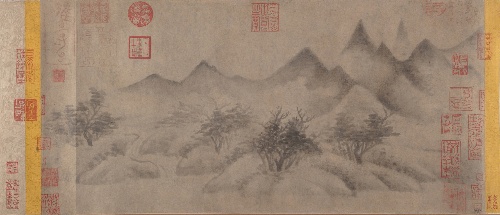
Title: 南宋  米友仁  雲山圖  卷|Cloudy Mountains
Artist: Mi Youren
Artist bio: Chinese, 1074–1151
Date: before 1200
Object type: Handscroll
Classification: Paintings
Medium: Handscroll; ink on paper
Culture: China
Period: Southern Song dynasty (1127–1279)
Dimensions: Image: 10 7/8 × 22 7/16 in. (27.6 × 57 cm)
Overall with mounting: 11 3/16 in. × 24 ft. 6 3/16 in. (28.4 × 747.2 cm)
Department: Asian Art
Credit line: Ex coll.: C. C. Wang Family, Purchase, Gift of J. Pierpont Morgan, by exchange, 1973
Accession year: 1973
Repository: Metropolitan Museum of Art, New York, NY
Tags: Mountains|Landscapes